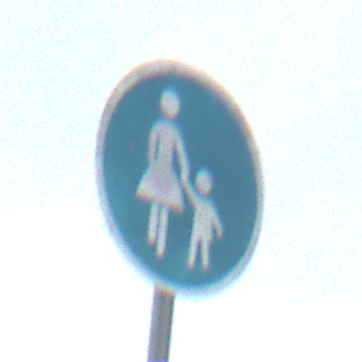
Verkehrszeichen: Gehweg
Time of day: Midday
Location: Outdoor (Suburban)
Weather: Overcast
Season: NotSpecified
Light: Natural